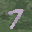
Label: 7